Aerial crown-view tile of a tropical tree (Barro Colorado Island, Panama), acquired 20240716:
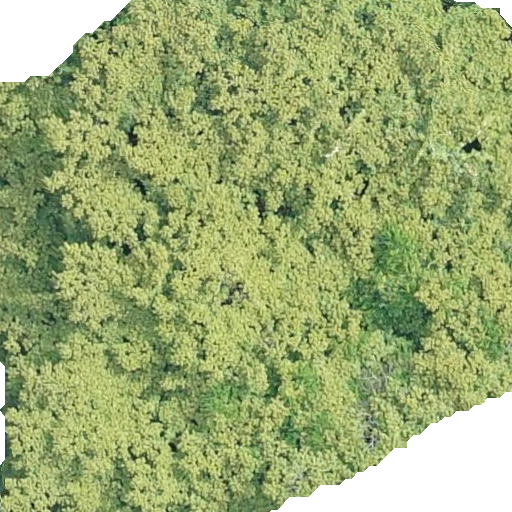
Species: Tachigali panamensis
GBIF accepted scientific name: Tachigali panamensis
Crown area: 488.603 m²